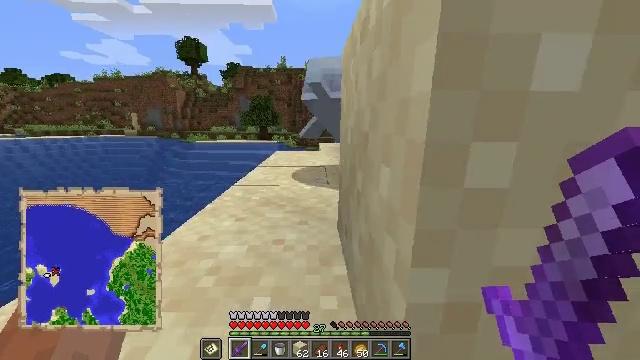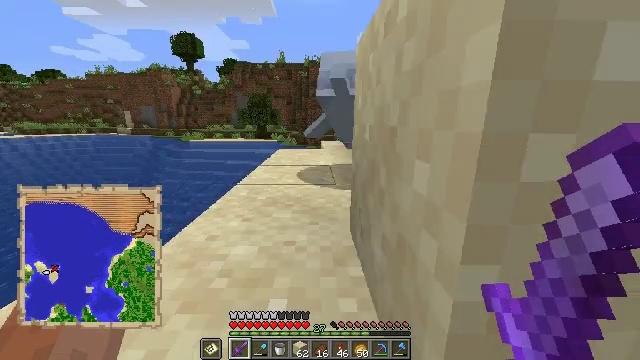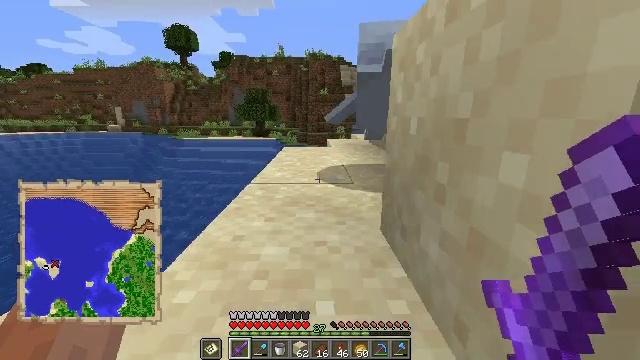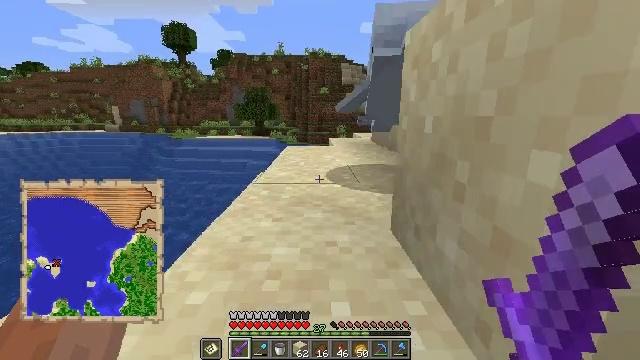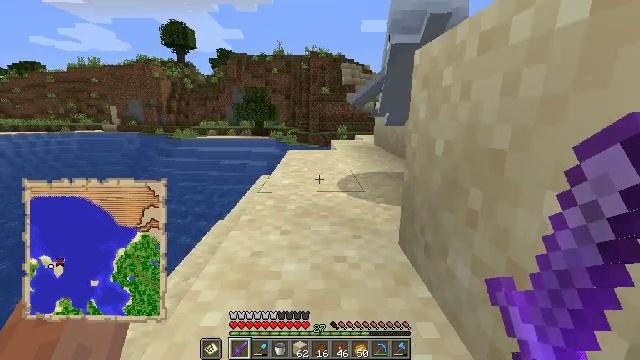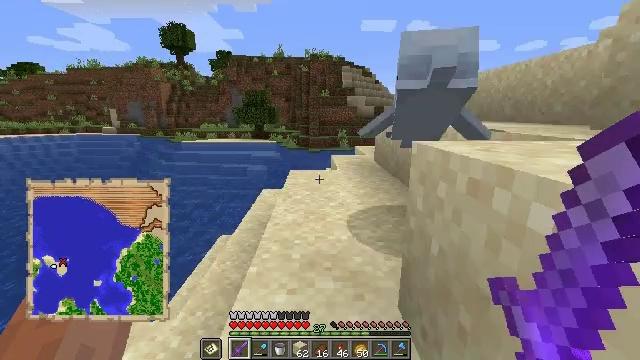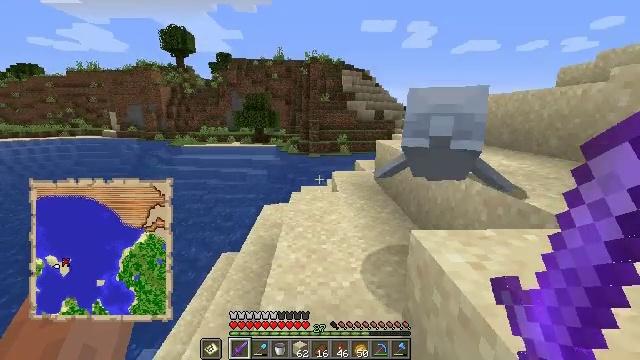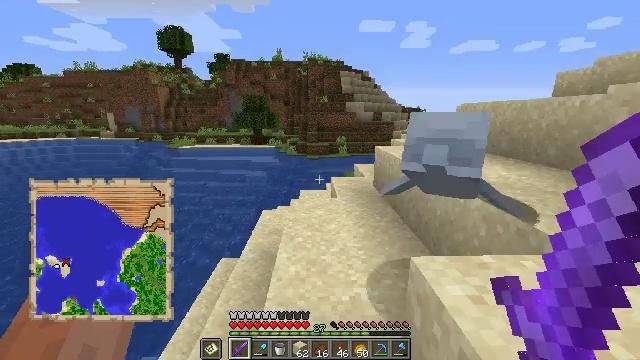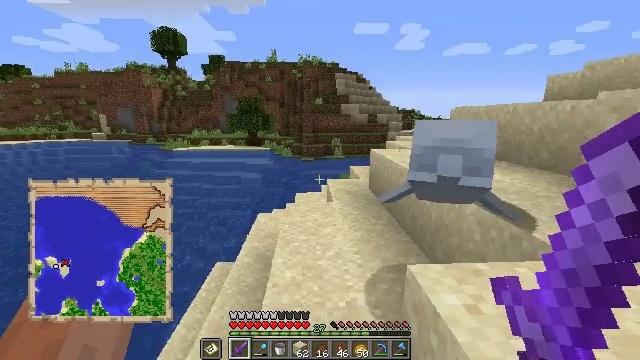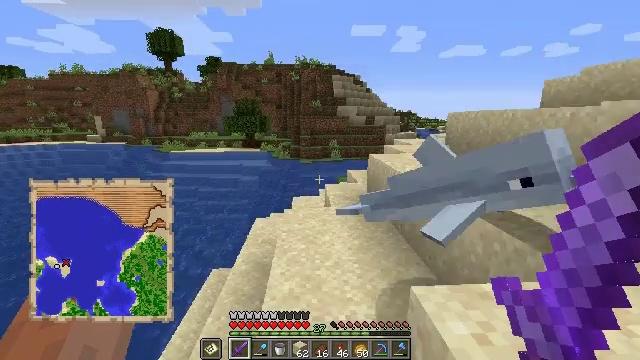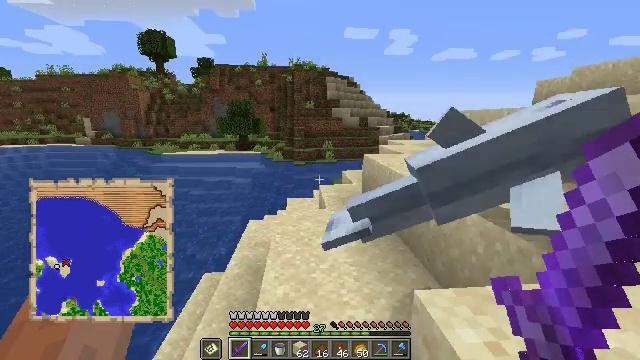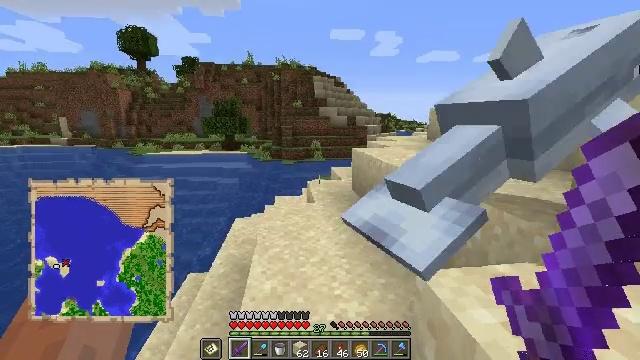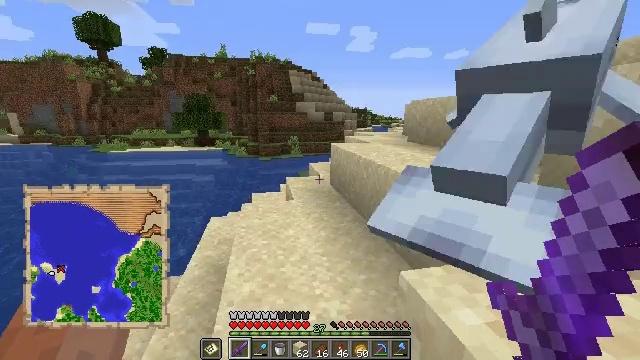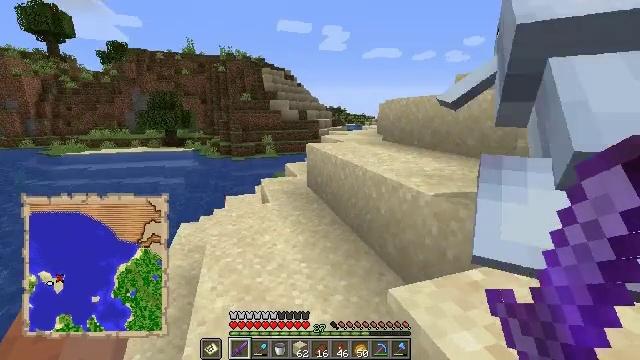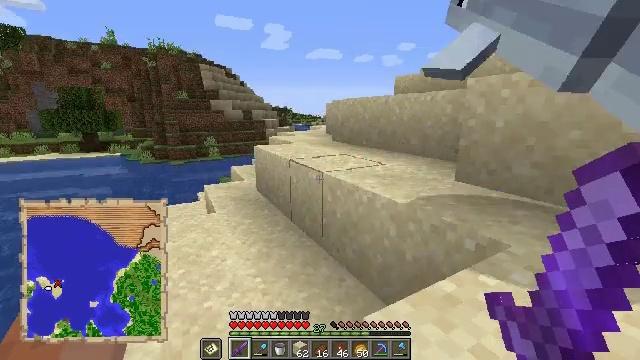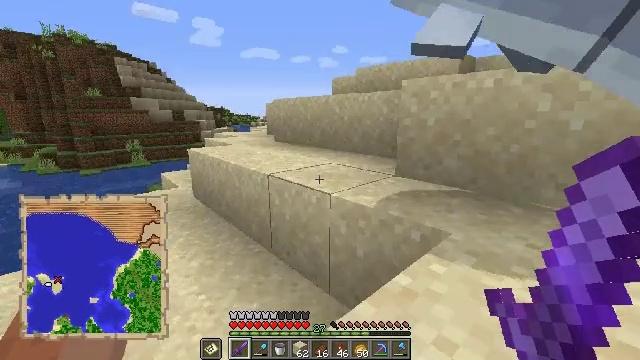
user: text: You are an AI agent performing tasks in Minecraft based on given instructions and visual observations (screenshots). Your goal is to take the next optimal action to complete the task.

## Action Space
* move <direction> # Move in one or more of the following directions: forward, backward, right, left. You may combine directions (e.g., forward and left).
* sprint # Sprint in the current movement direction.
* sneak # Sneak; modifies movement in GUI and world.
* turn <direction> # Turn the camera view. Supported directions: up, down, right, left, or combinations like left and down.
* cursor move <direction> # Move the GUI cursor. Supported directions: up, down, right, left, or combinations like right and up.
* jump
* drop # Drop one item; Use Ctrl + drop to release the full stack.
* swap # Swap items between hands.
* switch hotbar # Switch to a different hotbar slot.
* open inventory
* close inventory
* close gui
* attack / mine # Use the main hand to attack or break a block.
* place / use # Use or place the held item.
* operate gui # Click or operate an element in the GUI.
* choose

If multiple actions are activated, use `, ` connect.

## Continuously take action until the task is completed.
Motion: motion action
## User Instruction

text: Kill mobs.
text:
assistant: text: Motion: move forward and move left
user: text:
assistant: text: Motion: move forward
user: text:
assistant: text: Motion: move forward
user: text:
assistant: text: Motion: move forward, jump
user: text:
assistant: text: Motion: move forward, jump
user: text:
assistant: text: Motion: move forward, jump
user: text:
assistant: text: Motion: move forward, jump
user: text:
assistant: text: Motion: move forward, turn right, jump
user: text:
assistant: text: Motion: move forward
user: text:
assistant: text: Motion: move forward, turn right
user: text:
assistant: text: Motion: move forward, turn right
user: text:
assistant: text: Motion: move forward, turn right
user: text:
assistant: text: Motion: move forward, turn right
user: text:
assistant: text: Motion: turn right
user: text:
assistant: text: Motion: turn right
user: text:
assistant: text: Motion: turn right
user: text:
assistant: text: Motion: turn right and up
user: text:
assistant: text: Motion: turn right and up
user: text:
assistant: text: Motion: turn right and up
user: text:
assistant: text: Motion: turn right and up
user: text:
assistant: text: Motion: turn right
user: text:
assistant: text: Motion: no_op
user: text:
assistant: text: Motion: turn left
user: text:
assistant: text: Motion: turn left and up
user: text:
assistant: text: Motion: turn up
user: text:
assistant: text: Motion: turn left
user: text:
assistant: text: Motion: turn left and up
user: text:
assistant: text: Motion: turn right and up
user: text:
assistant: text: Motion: turn right and up
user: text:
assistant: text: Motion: turn up